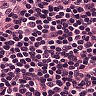
Metastatic tissue present: no